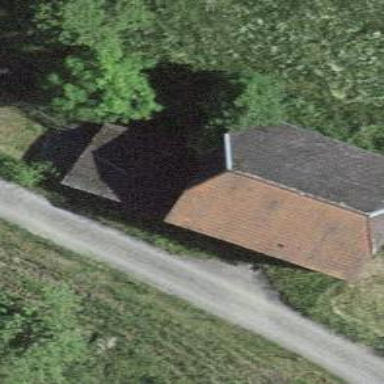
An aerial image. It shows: Barn.